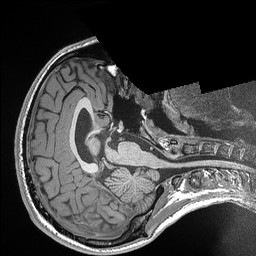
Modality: T1w
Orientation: axial
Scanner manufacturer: siemens
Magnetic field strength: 3 T
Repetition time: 2.3 s
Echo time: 0.00298 s